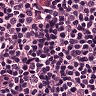
Metastatic tissue present: no